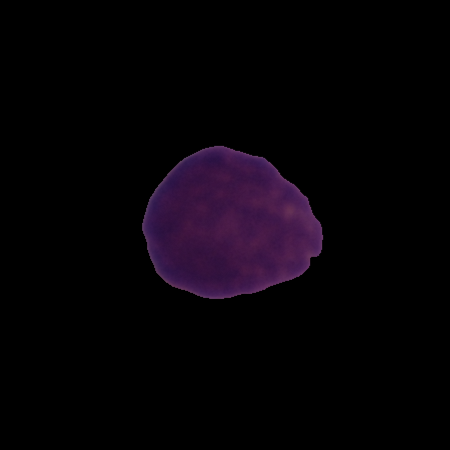
Label: healthy